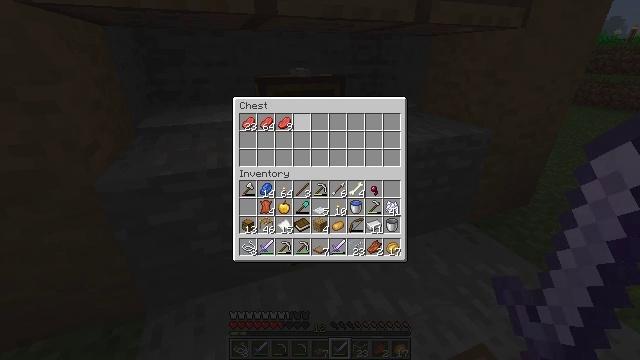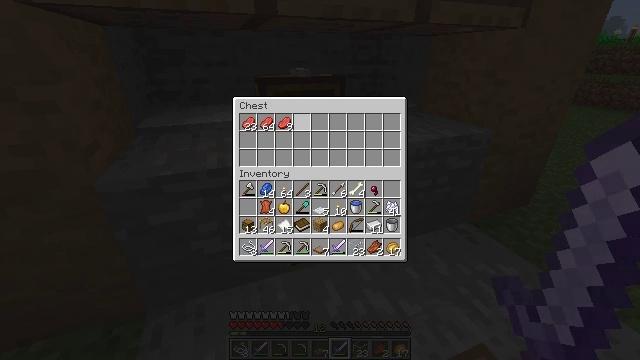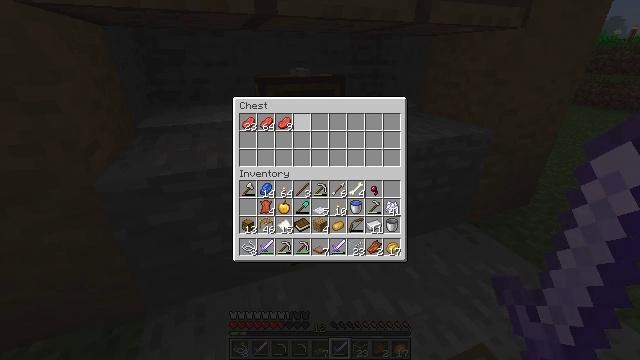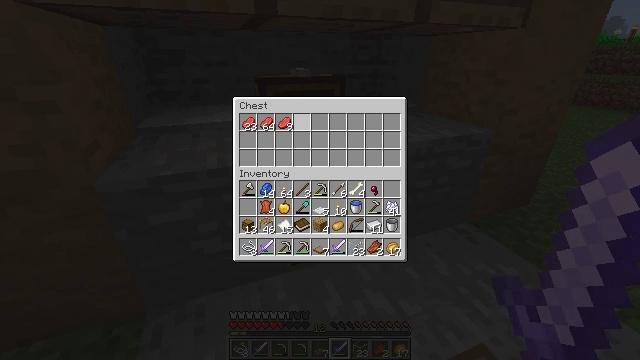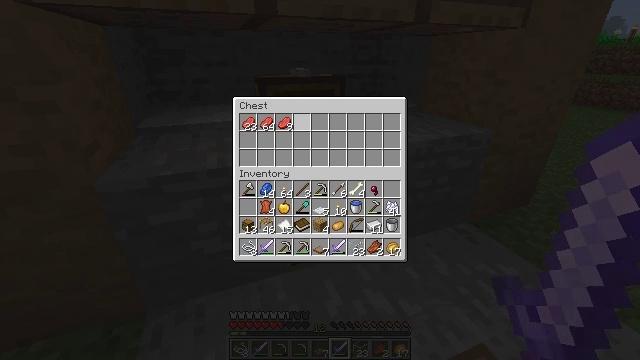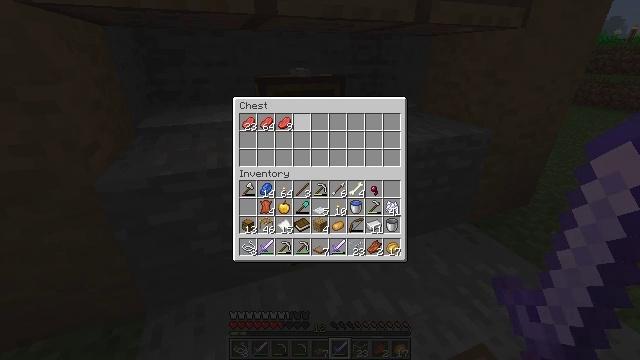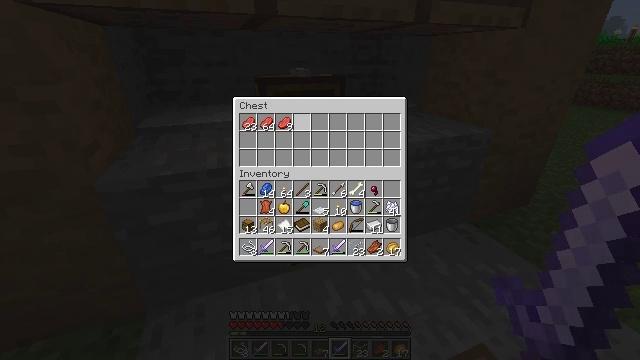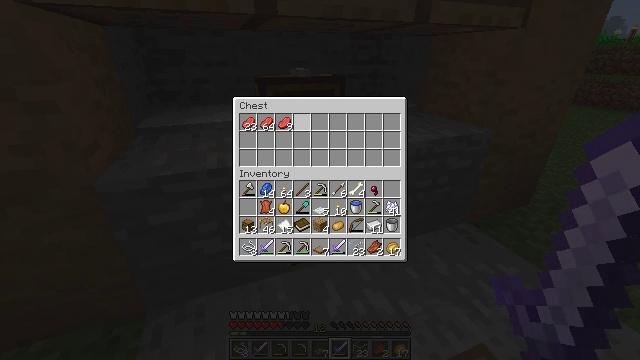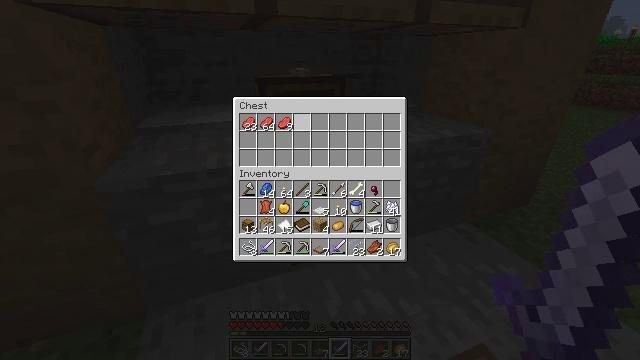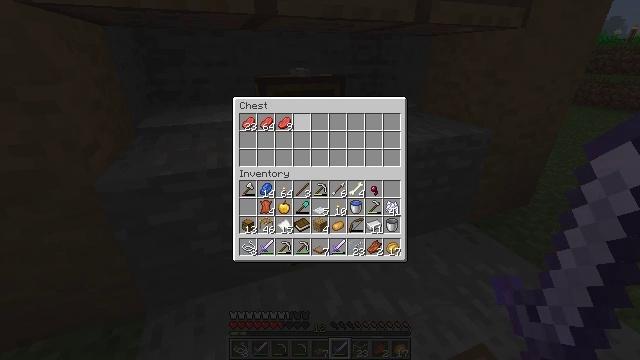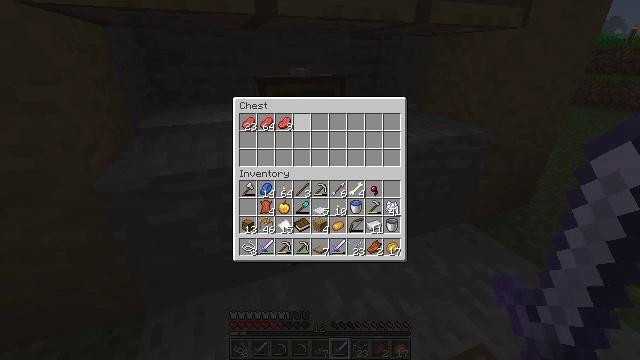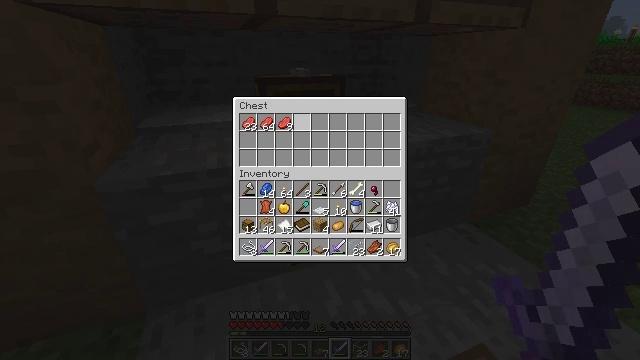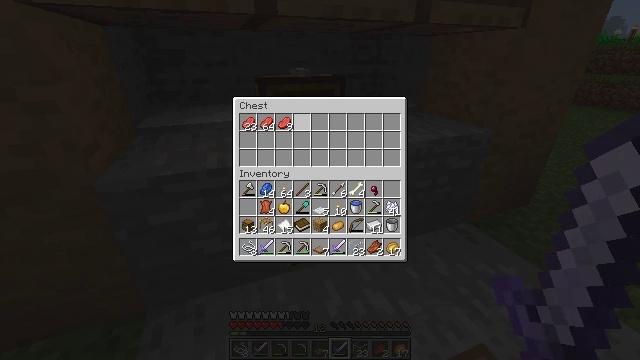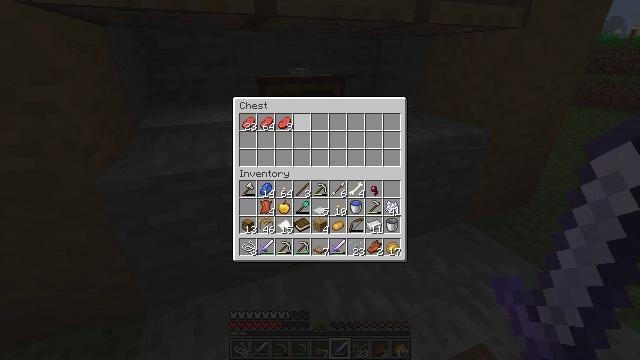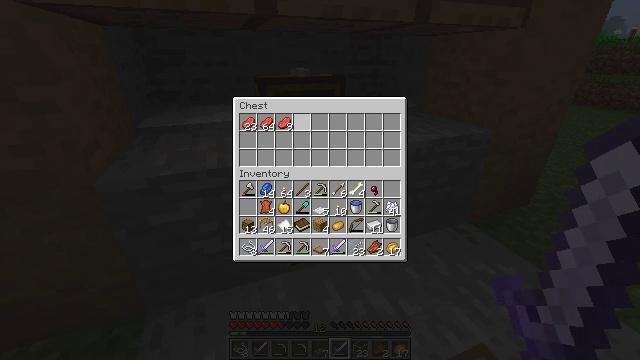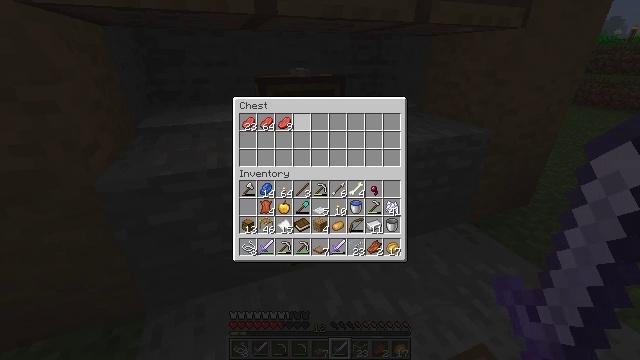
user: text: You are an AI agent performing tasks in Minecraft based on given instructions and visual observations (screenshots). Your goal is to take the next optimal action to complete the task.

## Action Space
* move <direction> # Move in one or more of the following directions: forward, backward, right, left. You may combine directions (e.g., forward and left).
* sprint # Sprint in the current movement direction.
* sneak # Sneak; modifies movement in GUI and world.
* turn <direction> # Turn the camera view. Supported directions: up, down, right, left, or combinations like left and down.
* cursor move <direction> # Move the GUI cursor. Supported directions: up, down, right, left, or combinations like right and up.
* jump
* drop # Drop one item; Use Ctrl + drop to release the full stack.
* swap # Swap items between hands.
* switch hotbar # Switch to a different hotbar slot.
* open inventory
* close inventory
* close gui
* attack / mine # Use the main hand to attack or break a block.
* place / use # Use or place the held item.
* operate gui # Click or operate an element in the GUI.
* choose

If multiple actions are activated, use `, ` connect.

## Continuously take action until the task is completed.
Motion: motion action
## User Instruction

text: Assemble paper and leather to create a book on the crafting table.
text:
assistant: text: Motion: no_op
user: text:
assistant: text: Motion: no_op
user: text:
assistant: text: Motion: no_op
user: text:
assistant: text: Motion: no_op
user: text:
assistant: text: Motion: no_op
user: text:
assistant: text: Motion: no_op
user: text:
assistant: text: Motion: no_op
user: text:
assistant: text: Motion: no_op
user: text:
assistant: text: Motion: no_op
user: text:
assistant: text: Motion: no_op
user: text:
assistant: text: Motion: no_op
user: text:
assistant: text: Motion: no_op
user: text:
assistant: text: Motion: no_op
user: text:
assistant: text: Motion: no_op
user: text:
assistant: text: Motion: no_op
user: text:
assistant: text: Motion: no_op
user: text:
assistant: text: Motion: no_op
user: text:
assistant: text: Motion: no_op
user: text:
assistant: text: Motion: no_op
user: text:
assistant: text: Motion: no_op
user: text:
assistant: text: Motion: no_op
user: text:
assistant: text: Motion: no_op
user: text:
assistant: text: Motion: no_op
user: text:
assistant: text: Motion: no_op
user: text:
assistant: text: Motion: no_op
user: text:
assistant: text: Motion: no_op
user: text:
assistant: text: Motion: no_op
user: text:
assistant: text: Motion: no_op
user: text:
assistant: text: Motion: no_op
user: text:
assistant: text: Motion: no_op